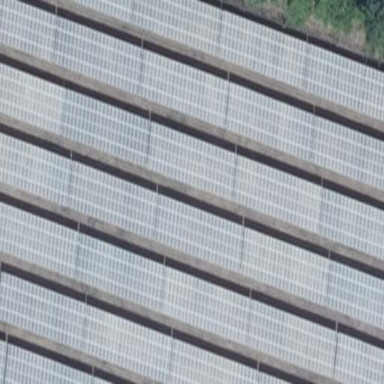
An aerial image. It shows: Solar power generator utilizing photovoltaic technology with solar photovoltaic panels.